Interaction volume radius: 10 \u00c5
Interaction volume height: 10 \u00c5
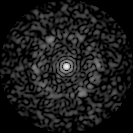
Disorder parameter: 0.8134